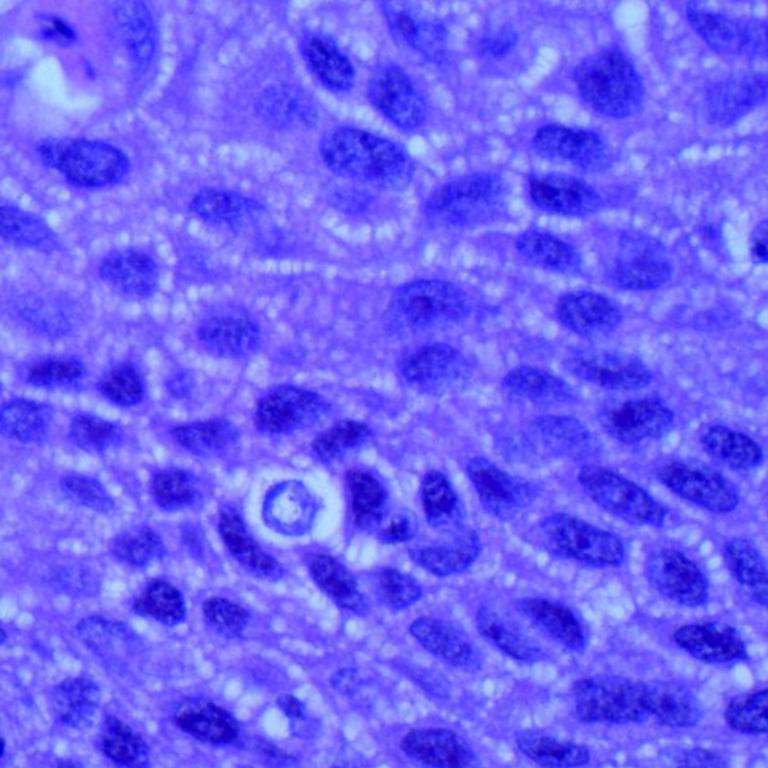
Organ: lung
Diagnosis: squamous carcinomas